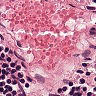
Metastatic tissue present: no